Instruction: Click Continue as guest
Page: checkout
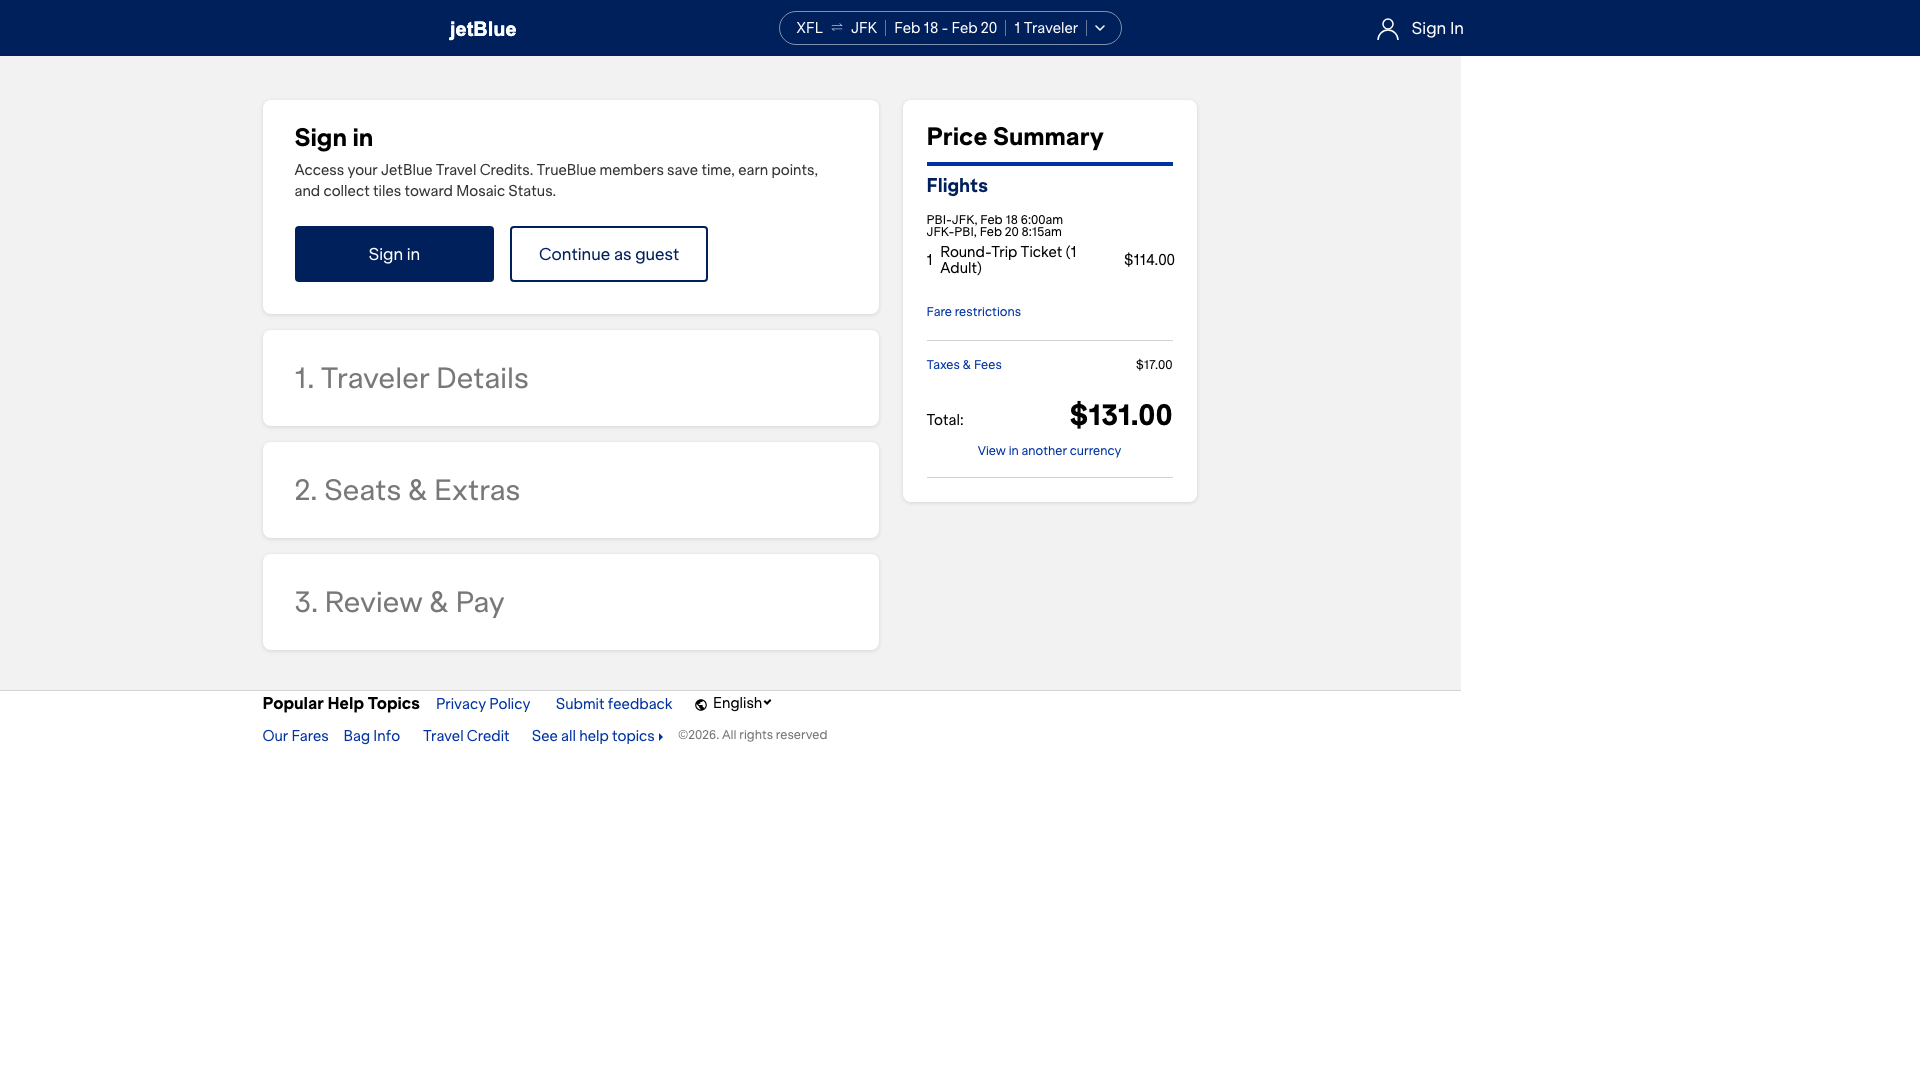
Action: click